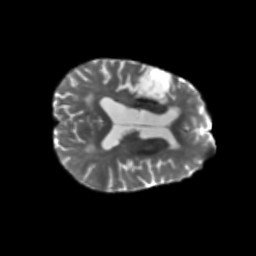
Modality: T2w
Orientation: axial
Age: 76
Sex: female
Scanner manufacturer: siemens
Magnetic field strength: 3 T
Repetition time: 5.25 s
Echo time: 0.08 s